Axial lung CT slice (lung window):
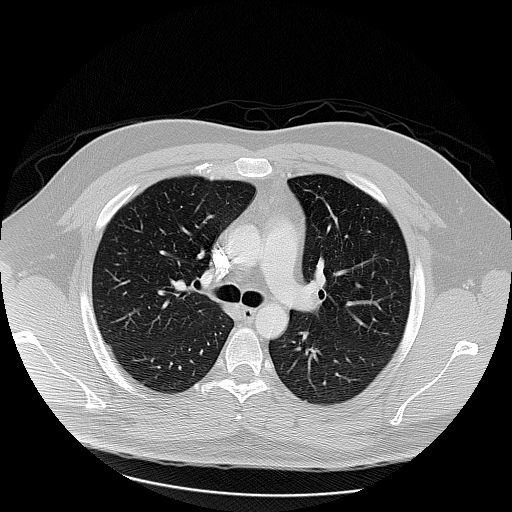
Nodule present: no